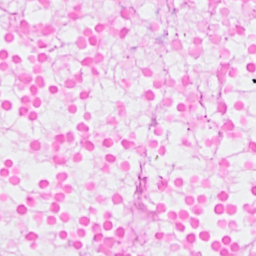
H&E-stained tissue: Breast